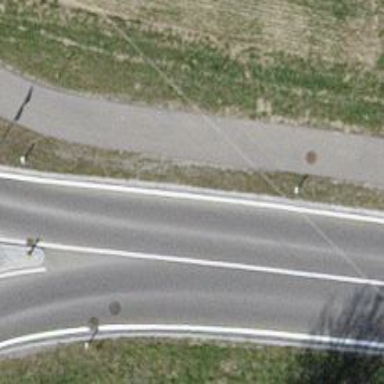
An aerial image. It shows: Asphalt road classified as tertiary.